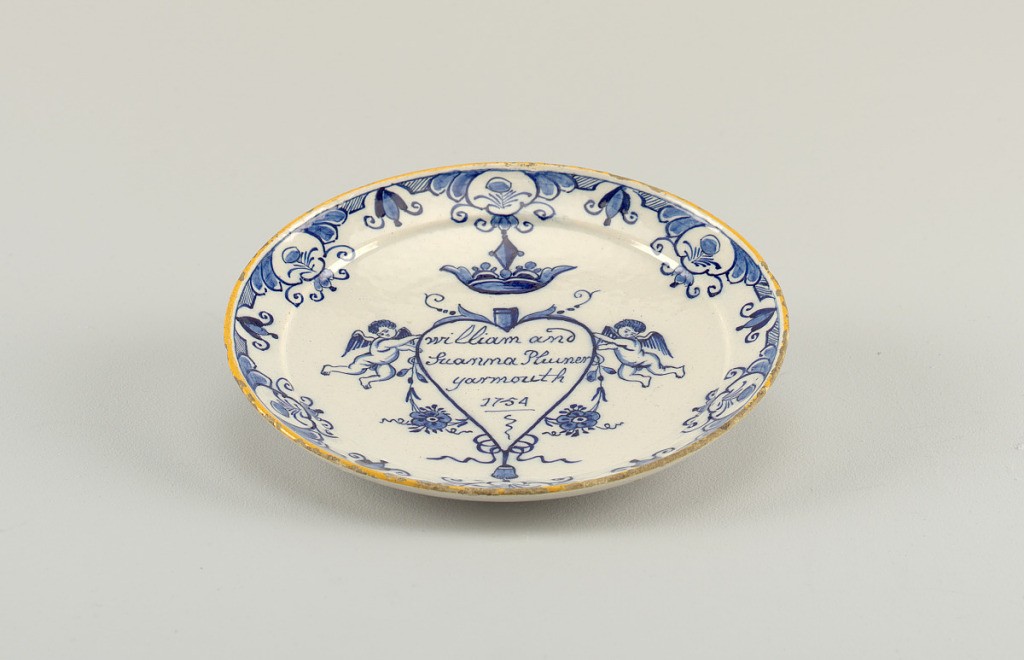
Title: Marriage plate
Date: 1754
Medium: Tin-glazed earthenware
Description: Circular plate with up-curving rim; back dome shaped, flattened at center; painted in underglaze blue and yellow on white with a heart surmounted by a crown and surrounded by putti and flowers, inscribed inside "William and / Suanna Plumer / Yarmouth / 1754"; a stylized floral border with yellow rim.